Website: walmart
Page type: store-pickup
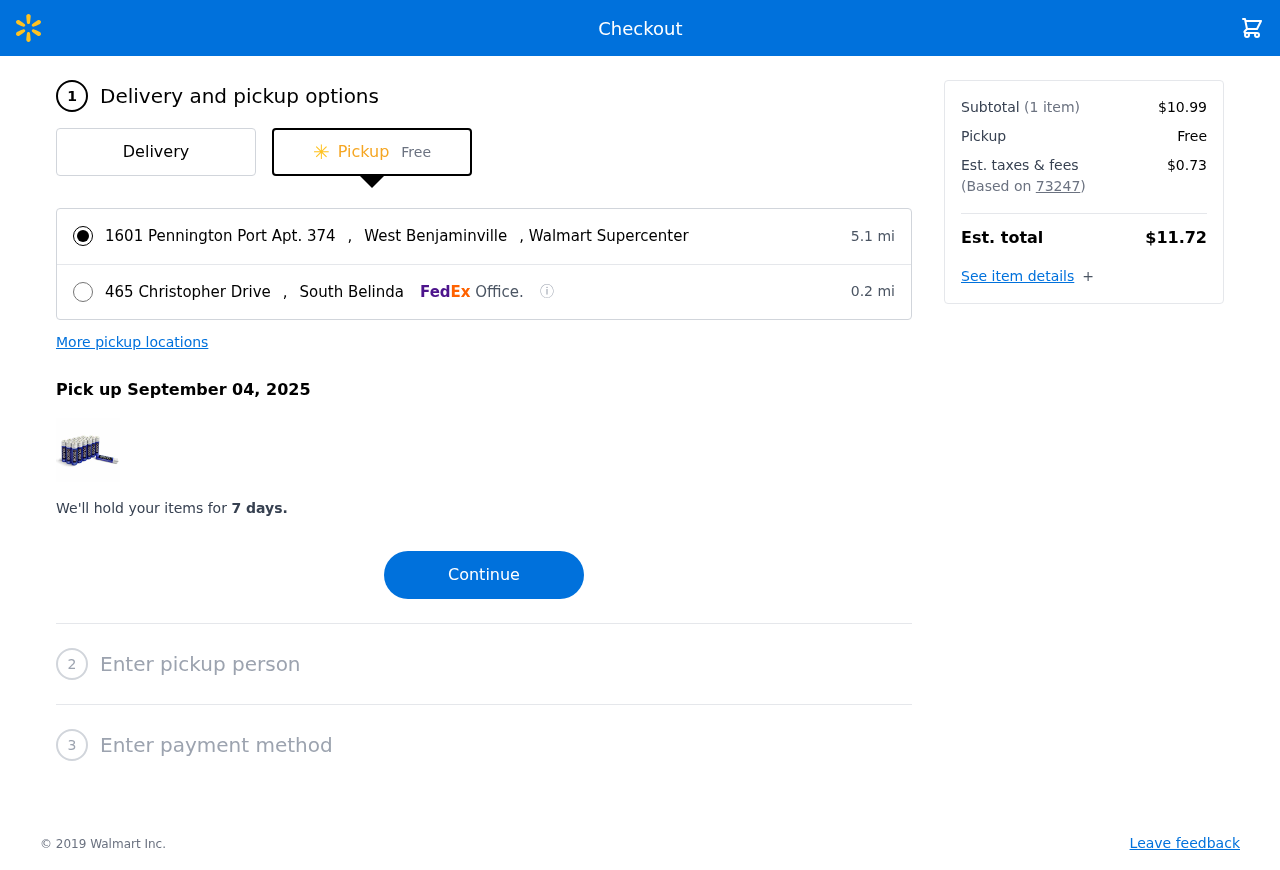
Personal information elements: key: PII_LOCATION1_CITY
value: West Benjaminville
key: PII_LOCATION1_STREET
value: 1601 Pennington Port Apt. 374
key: PII_LOCATION2_CITY
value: South Belinda
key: PII_LOCATION2_STREET
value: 465 Christopher Drive
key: PII_POSTCODE
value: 73247
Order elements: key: ORDER_DELIVERY_DATE
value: Pick up September 04, 2025
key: ORDER_NUM_ITEMS
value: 1
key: ORDER_SUBTOTAL
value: $10.99
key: ORDER_TAX
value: $0.73
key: ORDER_TOTAL
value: $11.72